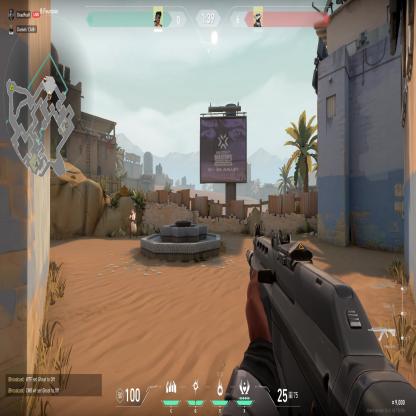
Label: enemy